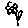
Label: flower